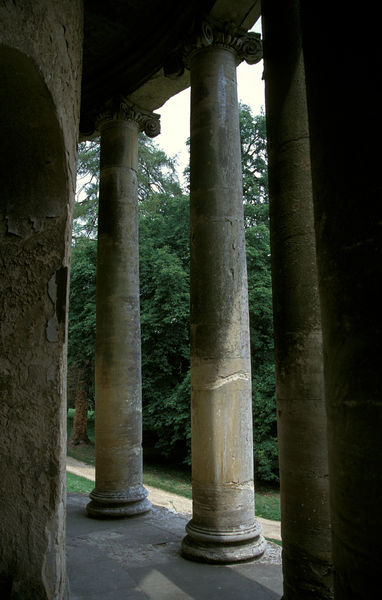
Titel: Elysian Fields, Temple of Ancient Virtue, Detail
Künstler: William Kent
Standort: Stowe, Buckinghamshire
Institution: Stowe Landscape Gardens
Schlagwörter: baum, blätter, dunkel, fuß, himmel, schatten, weiß, bäume, grün, sand, ausschnitt, grau, hell, licht, marmor, schwarz, säule, säulen, tür, anlage, ausblick, blick, dach, gebäude, haus, park, rasen, weg, wiese, beige, ornament, alt, wand, architektur, sockel, stein, steine, baumstamm, natur, stamm, busch, sonne, boden, blatt, wald, rund, garten, balkon, sommer, bogen, fußboden, mauer, tag, türe, rundbogen, treppe, arch, architecture, church, column, columns, white, dark, gray, green, grey, old, wall, detail, picture, floor, stufen, glatt, granit, plastik, ring, hoch, tor, foto, fotografie, eingang, gang, nische, arkade, außen, kolonnade, stütze, umgang, antike, architrav, kapitelle, kapitell, photo, stück, villa, maserung, wood, putz, kehle, voluten, sandstein, kanzel, ionisch, antik, greek, roman, sky, stone, tree, griechisch, struktur, building, nature, roof, trees, rine, tempel, konsole, rundtempel, grass, light, bushes, path, porch, view, basis, dorisch, steinboden, korinthisch, pavillion, shadow, schaft, mausoleum, wulst, aufnahme, eierstab, bau, verputz, römisch, marble, gebälk, plinte, historisch, säulengang, riss, bauwerk, ancient, leaves, korintisch, rome, temple, säulenordnung, rundbau, grichisch, rost, ceramic, bush, renoviert, pale, colonnade, shade, shadows, vor christus, ionic, round, attische basis, shelter, belaubt, doric, photograph, abgeblättert, base, break, pole, säulenkolonade, röisch, tile, raen, eierstock, capital, capitel, high, stucco, pathway, volute, chip, capitals, bark, tree trunk, bad, damaged, shadowy, slate, stein marmor, rusted, of, collum, ciao, peelings, peeling, 기둥 세개가 있다, 수풀속에 나즈막한 신전이 하나 있다, 석조로 된 신전처럼 보인다, marble stine, marble stone, bäume blätter, meo2idn, templehouse, räömisch, steoin